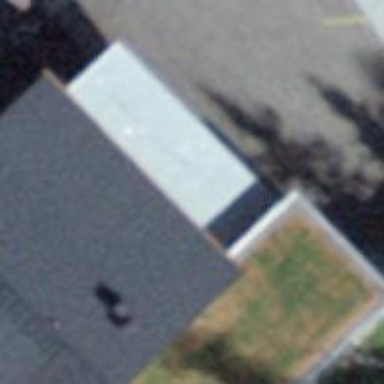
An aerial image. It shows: View of roof of building.